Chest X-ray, AP view. Patient: 54 years old, sex F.
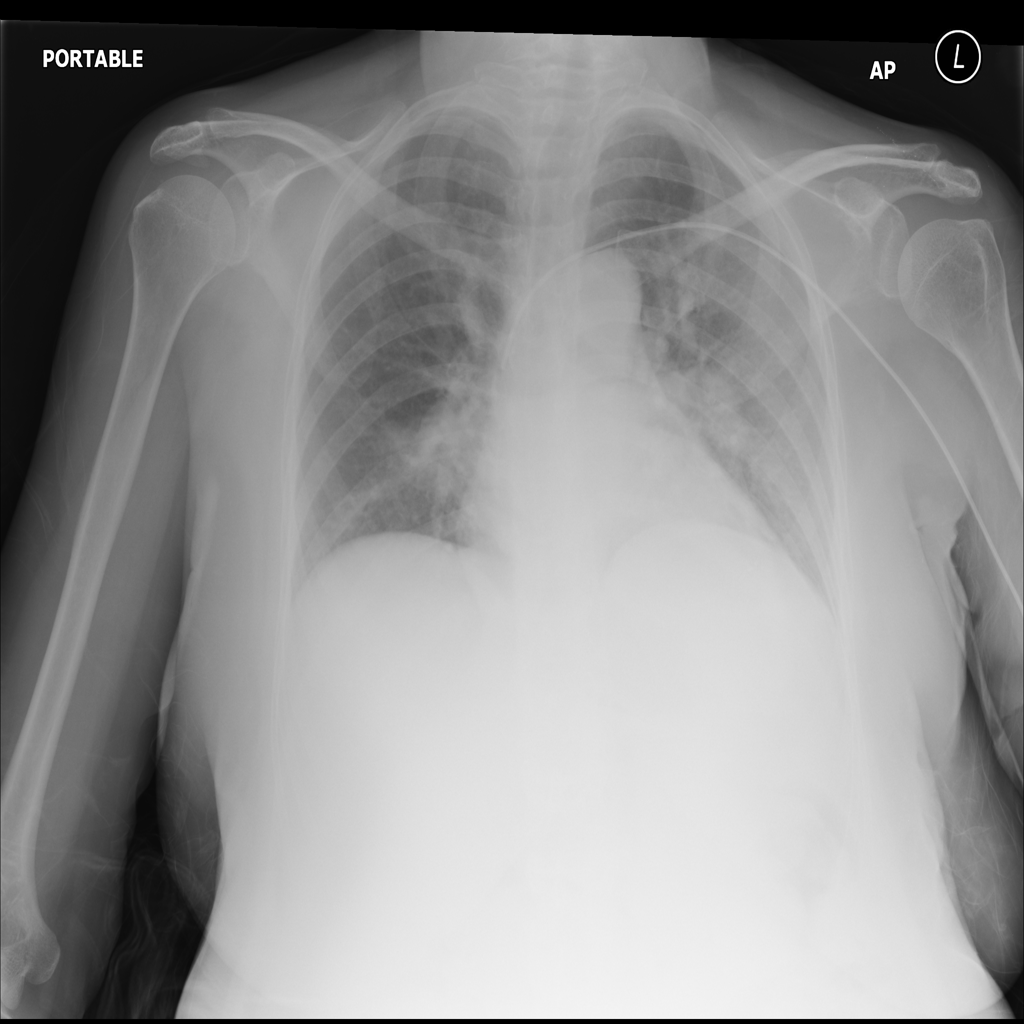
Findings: No Finding